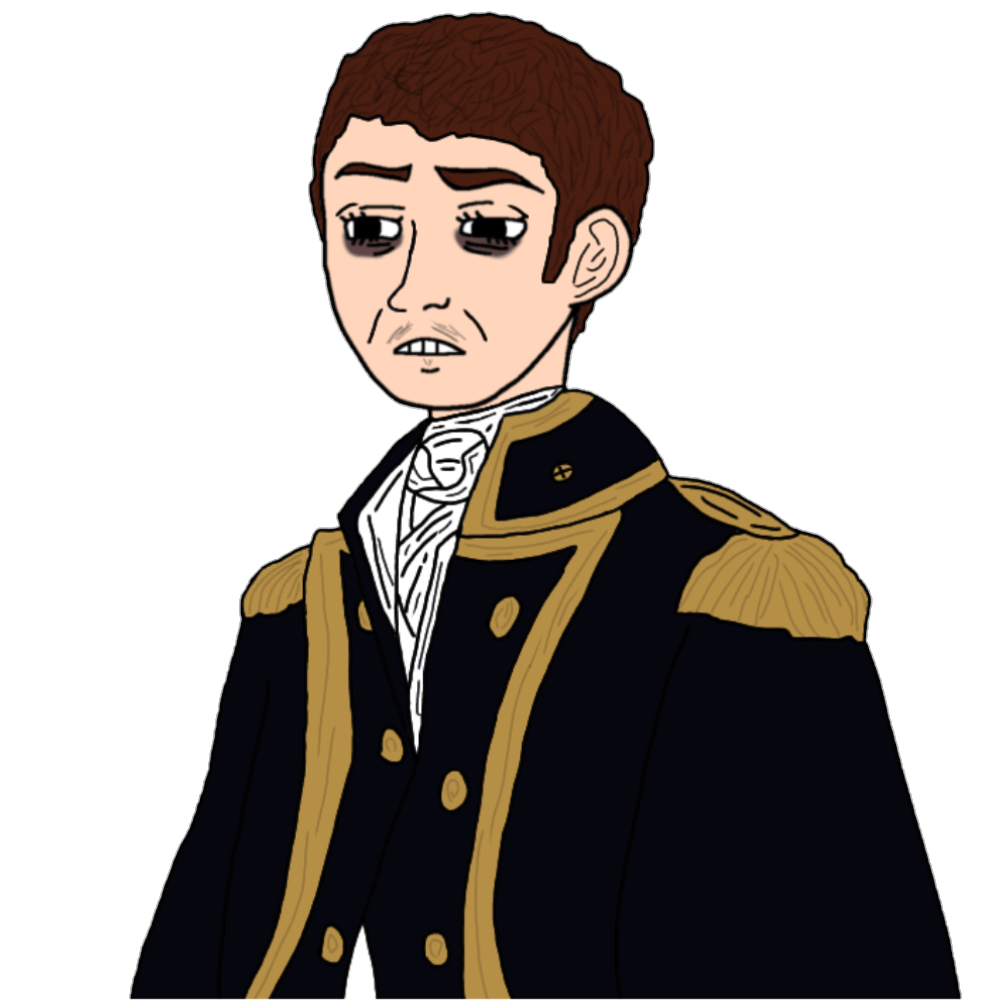
Label: 5_Twinkjak